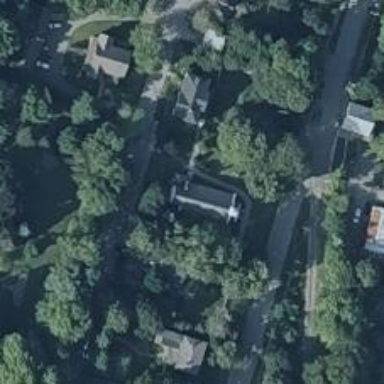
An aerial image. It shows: Beautiful church building.